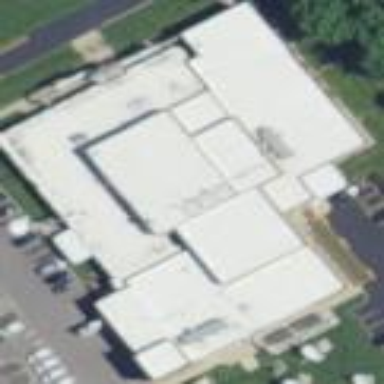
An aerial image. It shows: Television studio building.